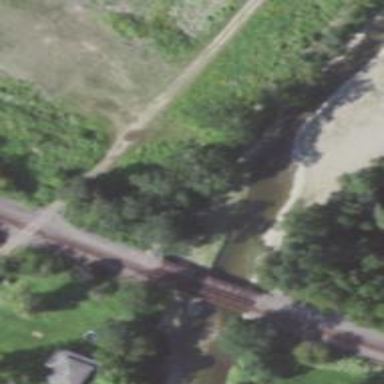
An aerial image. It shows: Bridge supported by abutments.